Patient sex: M
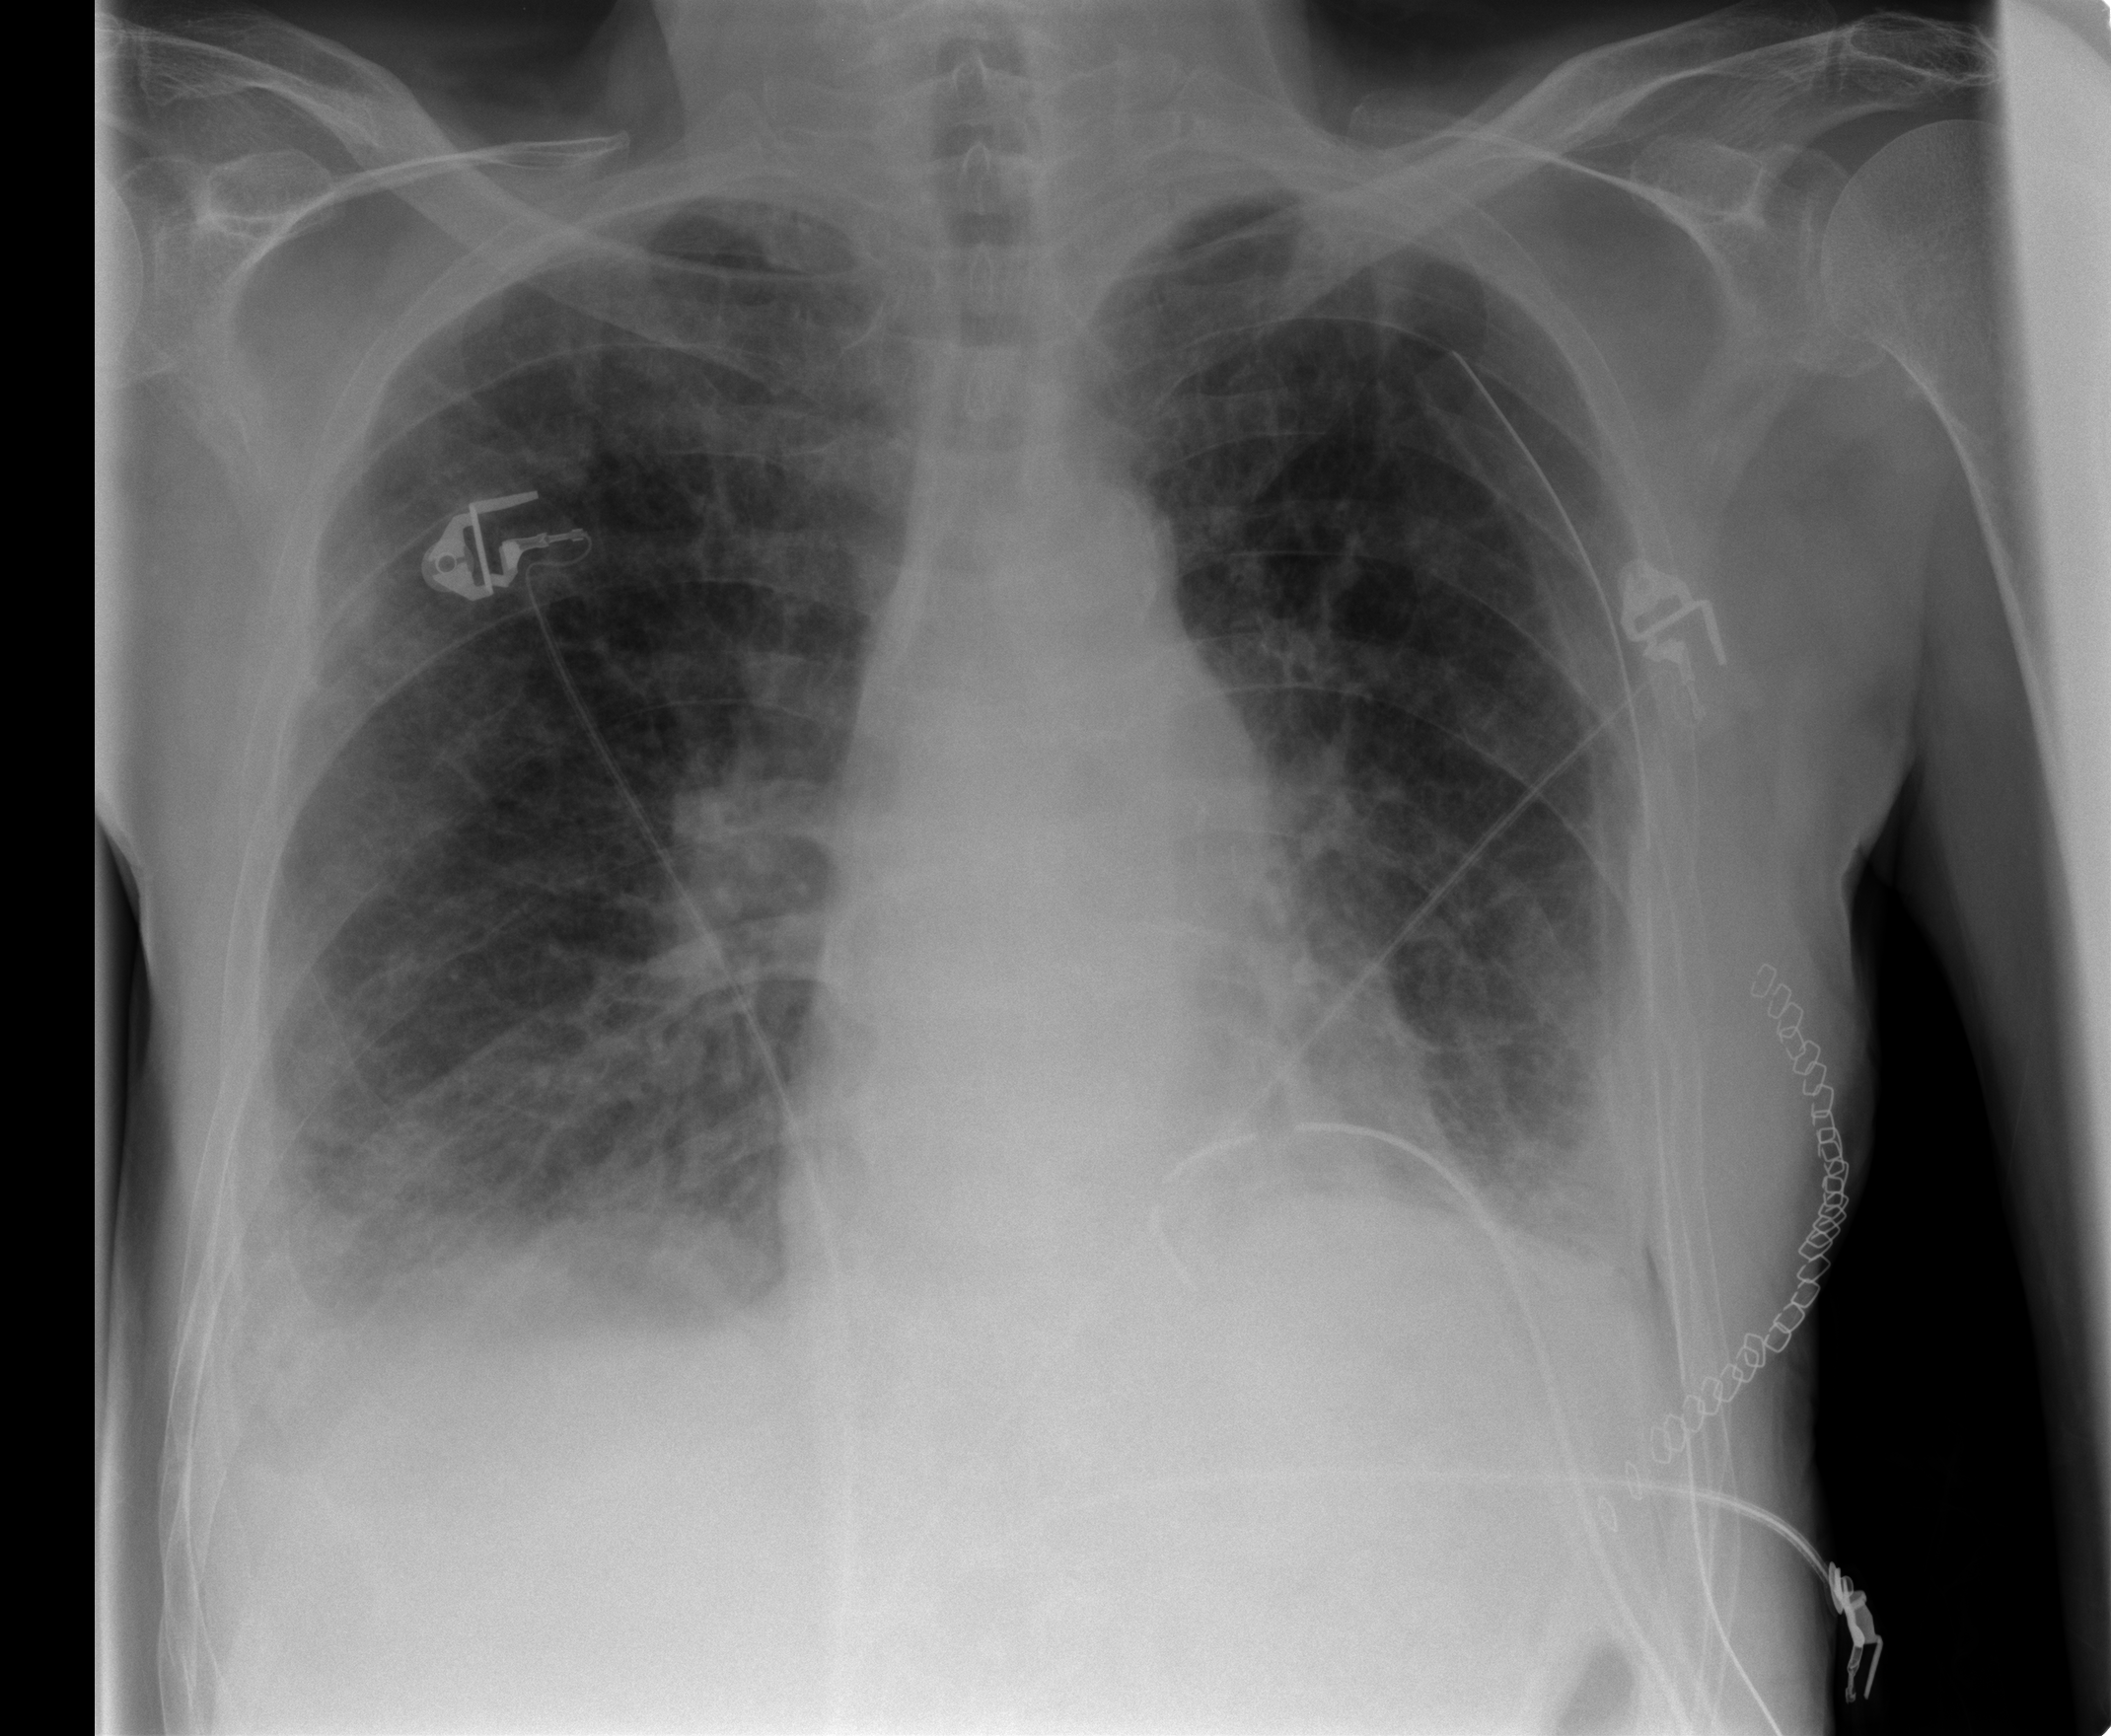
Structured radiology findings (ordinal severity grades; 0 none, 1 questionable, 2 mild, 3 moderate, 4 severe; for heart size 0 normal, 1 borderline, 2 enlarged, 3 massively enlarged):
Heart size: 0
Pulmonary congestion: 0
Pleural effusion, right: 2
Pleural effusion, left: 2
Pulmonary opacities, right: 2
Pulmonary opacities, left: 2
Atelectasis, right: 2
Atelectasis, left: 2